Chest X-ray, PA view. Patient: 46 years old, sex M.
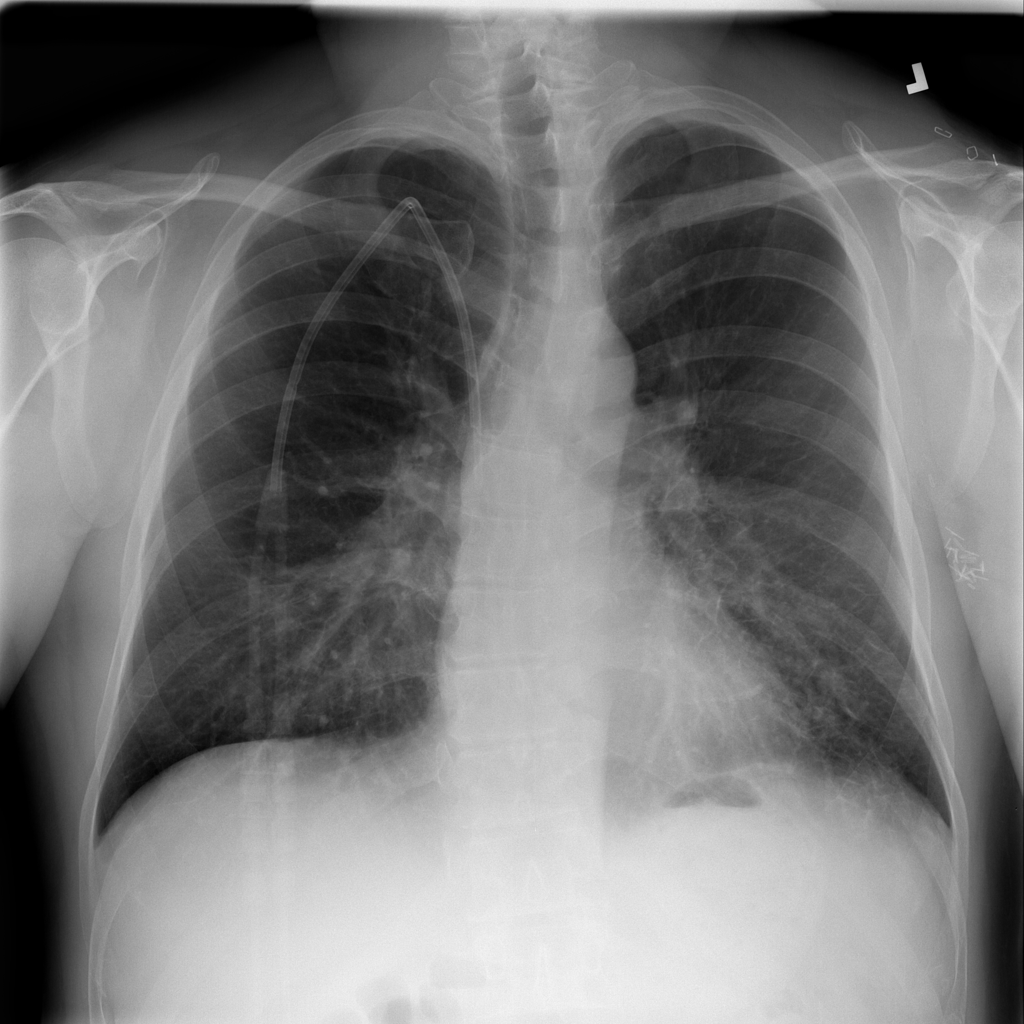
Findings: Consolidation